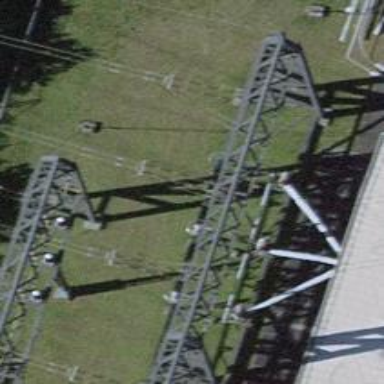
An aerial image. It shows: Insulator used in power systems.